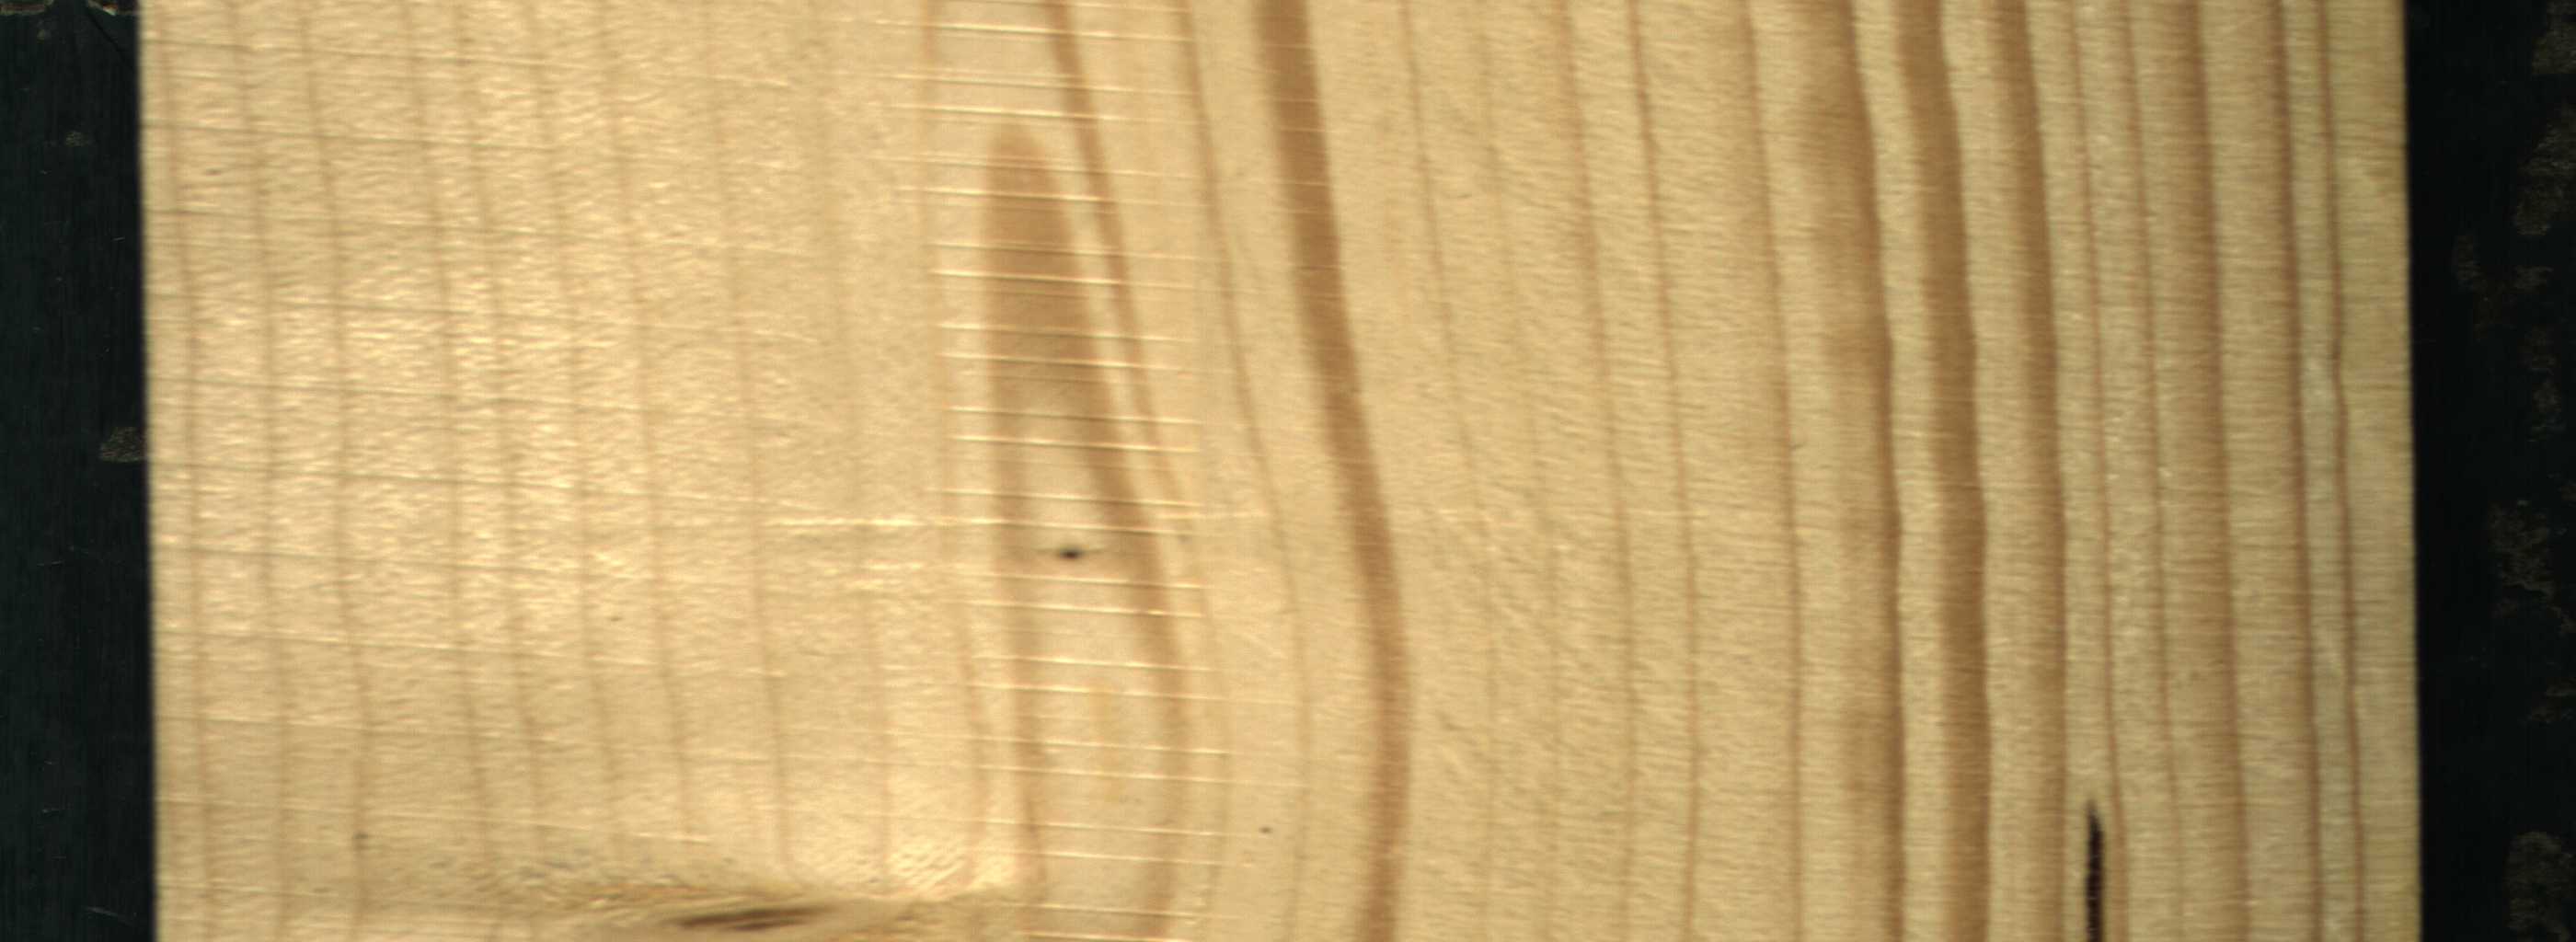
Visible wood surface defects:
resin
Quartzity
Live_Knot